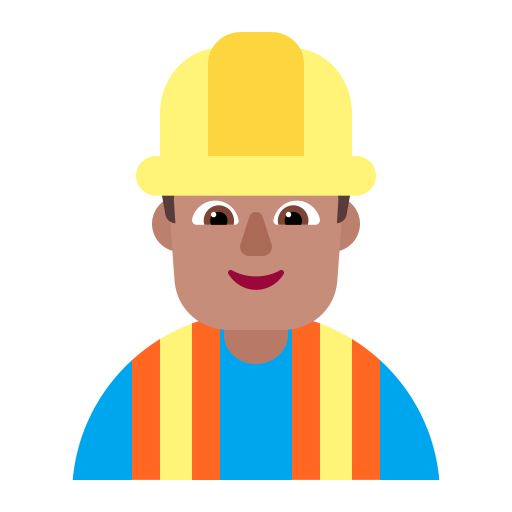
man construction worker flat